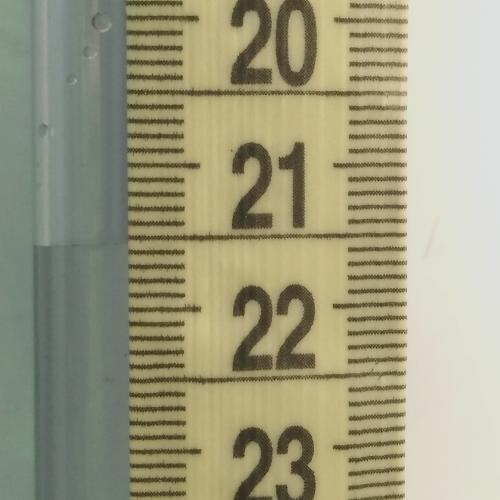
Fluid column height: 21.6 cm